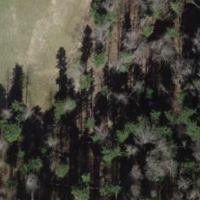
EUNIS habitat code: 41
Species observed at this site:
Satyrium w-album